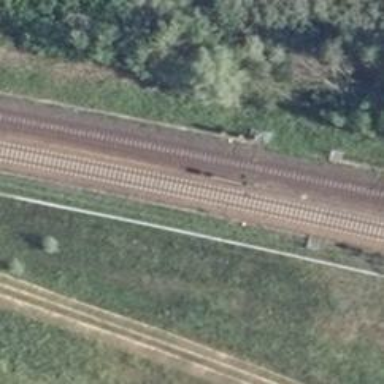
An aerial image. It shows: Railway signal.